Field crop: tomato
Growth stage: 1
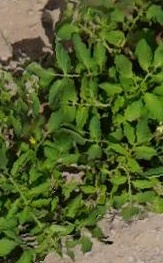
Species: tomato